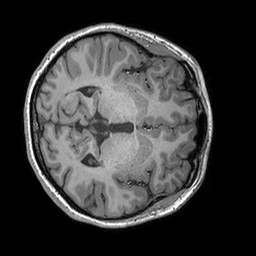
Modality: T1w
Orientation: axial
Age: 19
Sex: female
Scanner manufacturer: siemens
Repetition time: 2.25 s
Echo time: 0.00302 s